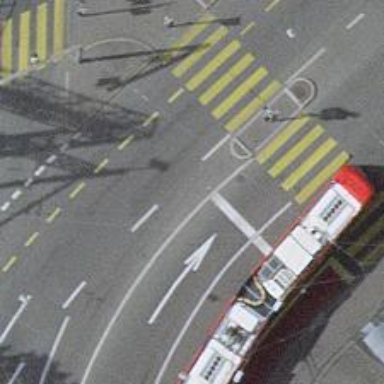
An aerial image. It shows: Road with traffic signals.